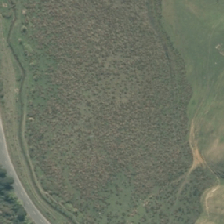
Land cover: herbaceous_freshwater_vege